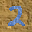
Label: 2